Interaction volume radius: 10 \u00c5
Interaction volume height: 35 \u00c5
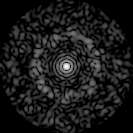
Disorder parameter: 0.8248